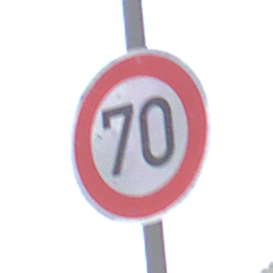
Verkehrszeichen: Geschwindigkeit70
Umgebung: Outdoor, Nature
Tageszeit: Midday
Wetter: PartlyCloudy
Licht: Natural
Jahreszeit: NotSpecified
Kontrast: HighContrast